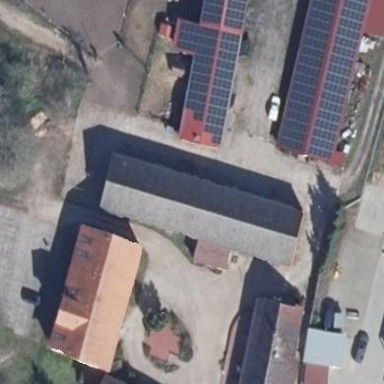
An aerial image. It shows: Farm auxiliary building with gabled roof.